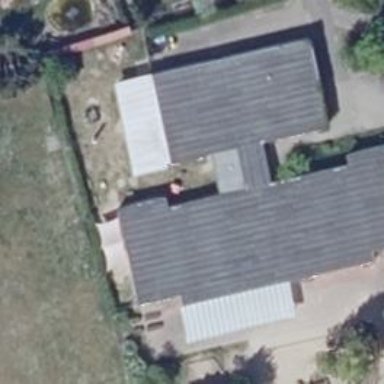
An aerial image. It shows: Kindergarten building.